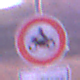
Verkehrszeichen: VerbotKraftraeder
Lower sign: ZeitangabenMitBeschraenkungAufWochentage1
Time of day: Dawn
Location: Outdoor (Nature)
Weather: PartlyCloudy
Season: NotSpecified
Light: Natural